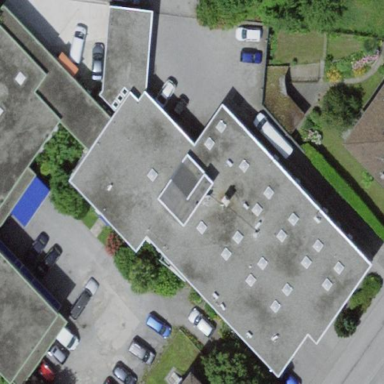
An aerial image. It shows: Commercial building.